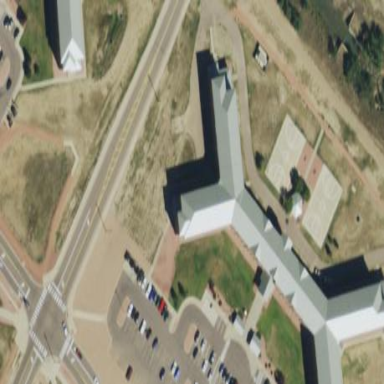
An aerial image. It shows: Military barracks building.